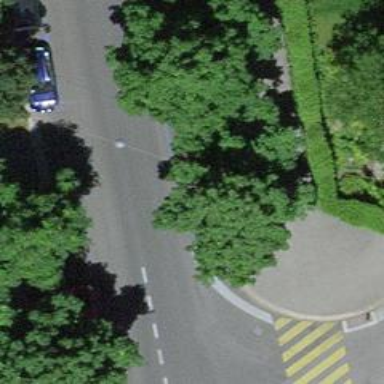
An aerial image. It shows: Avenue of trees.